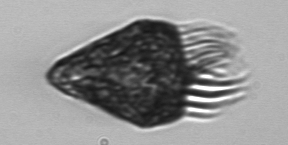
Label: Strombidium_morphotype2